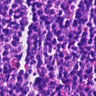
Metastatic tissue present: no